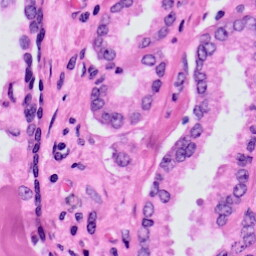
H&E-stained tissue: Prostate